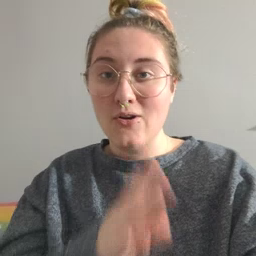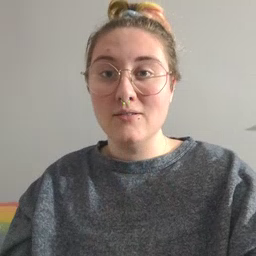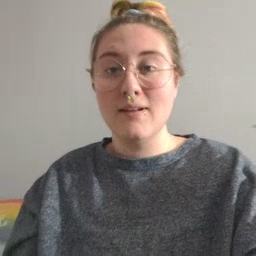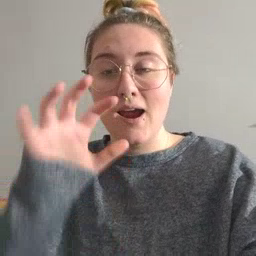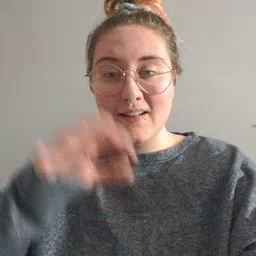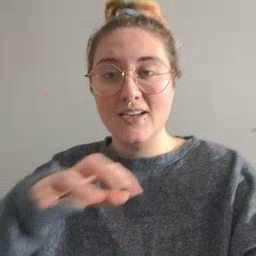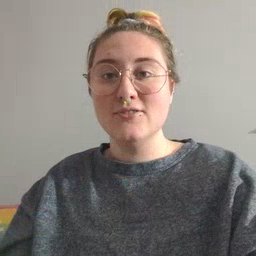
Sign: alligator